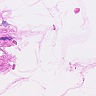
Metastatic tissue present: no